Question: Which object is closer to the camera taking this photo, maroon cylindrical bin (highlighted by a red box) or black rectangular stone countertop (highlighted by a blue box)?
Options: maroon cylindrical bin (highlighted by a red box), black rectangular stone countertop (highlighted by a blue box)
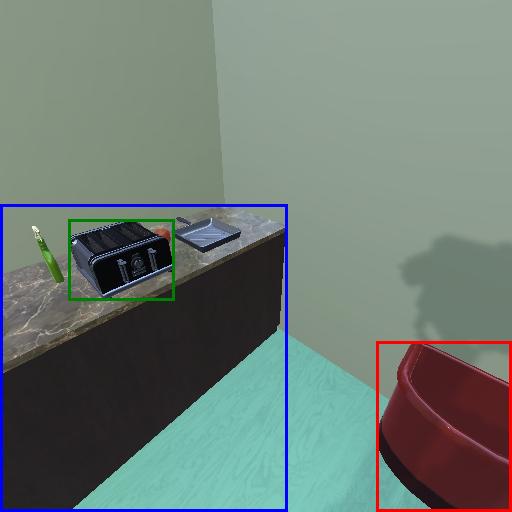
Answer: maroon cylindrical bin (highlighted by a red box)